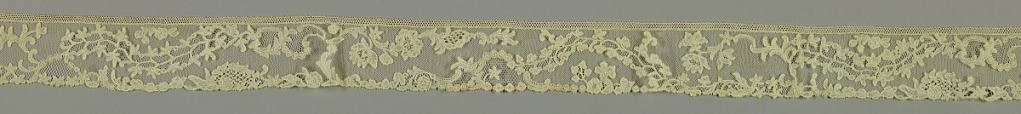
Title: Border
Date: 1750–1800
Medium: linen Technique: bobbin lace, Brussels style
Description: Border with a floral spray in a serpentine pattern.